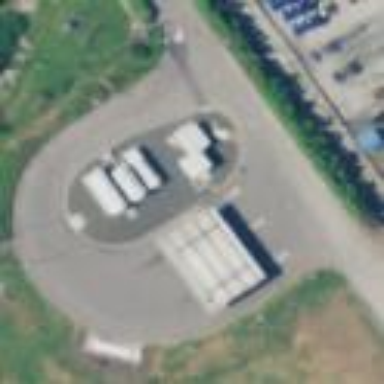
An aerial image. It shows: Place with gasoline fuel available.